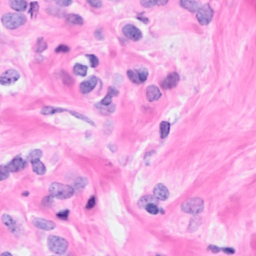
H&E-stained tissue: Breast